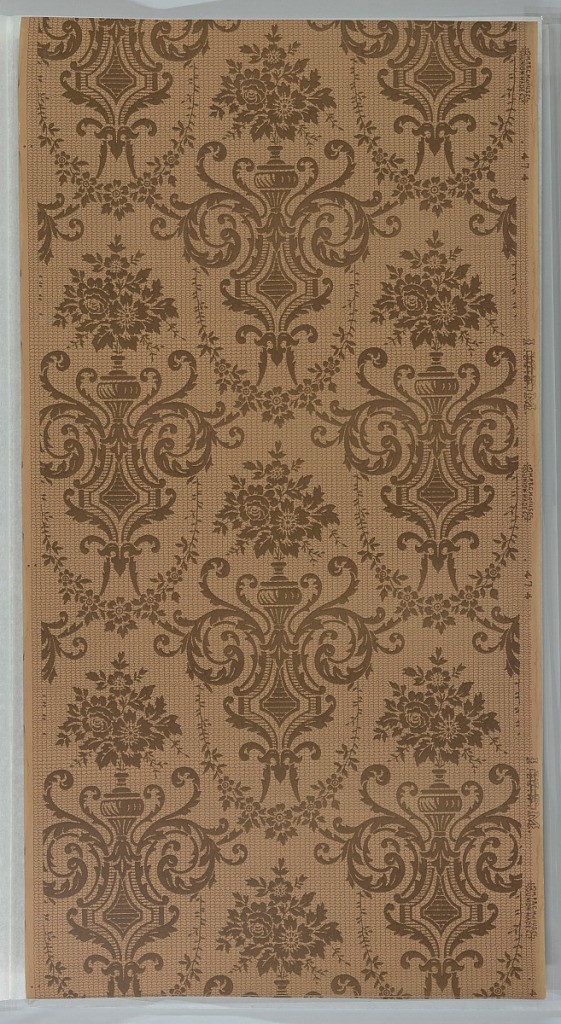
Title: Sidewall
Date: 1905–1915
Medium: Machine-printed paper, liquid mica
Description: Repeating motif of bouquet of flowers in vase. The vase sits on a medallion, which are joined by foliage swags. Printed in brown on tan ground.